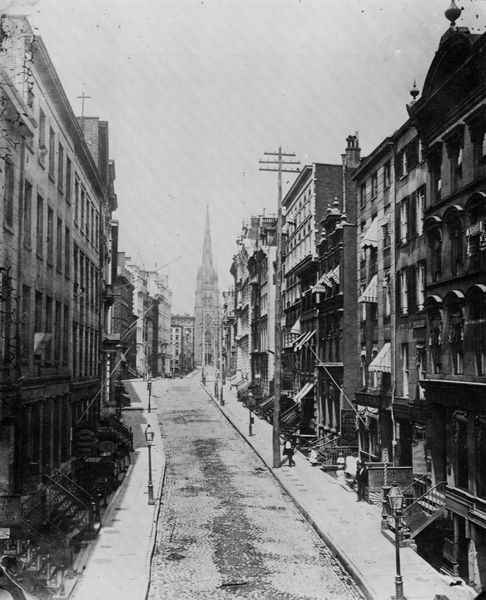
Titel: Wall Street
Künstler: Amerikanischer Photograph
Schlagwörter: himmel, schatten, weiß, kirchturm, menschen, stadt, fenster, grau, laterne, laternen, licht, nacht, schwarz, strasse, blick, gebäude, haus, schnee, architektur, arm, stein, häuser, kirche, sonne, front, turm, ansicht, bogen, fassade, fassaden, gasse, pflaster, türen, wohnhäuser, mast, leer, dächer, giebel, nebel, winter, amerika, masten, strom, treppe, treppen, geländer, stufen, menschenleer, foto, fotografie, photographie, stadtansicht, eingänge, bürgersteig, gehsteig, kreuz, gehweg, schwarzweiß, trottoir, kugel, photo, straßenlaterne, etagen, geschosse, stockwerke, aufnahme, gaslaterne, fesnter, antenne, photografie, straßenlaternen, leitungen, stiegen, markisen, jalousien, kirchr, spitzturm, elektromast, 1880